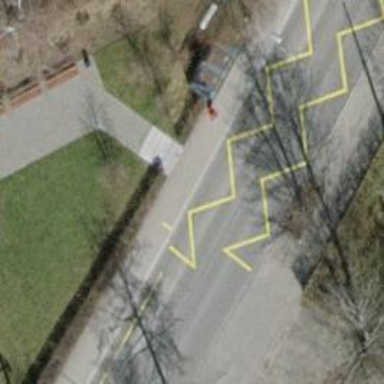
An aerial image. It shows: Trolleybus stop position for public transport.